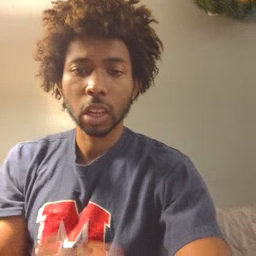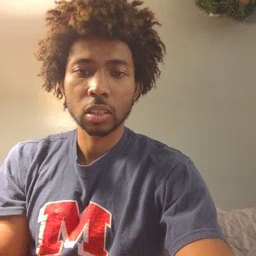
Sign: hate